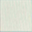
Piece: xx